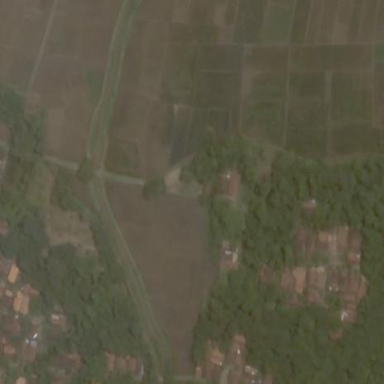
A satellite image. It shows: Farmland used for producing rice.